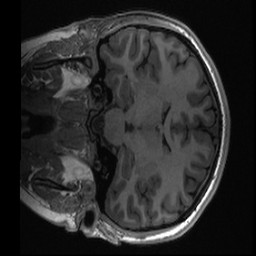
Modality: T1w
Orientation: coronal
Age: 18
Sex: female